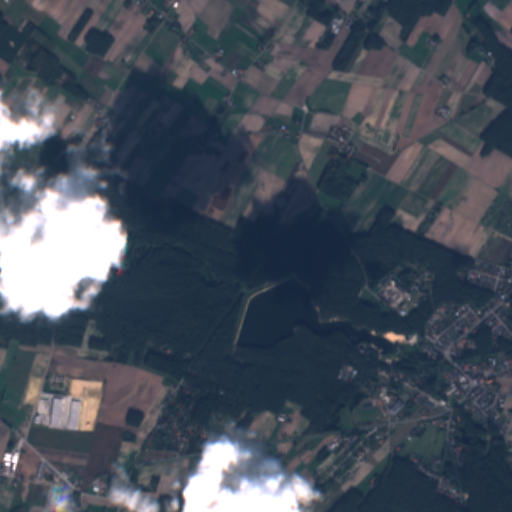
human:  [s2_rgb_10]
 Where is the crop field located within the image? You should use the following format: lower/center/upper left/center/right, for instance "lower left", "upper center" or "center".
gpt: The crop field is located in the upper left of the image.
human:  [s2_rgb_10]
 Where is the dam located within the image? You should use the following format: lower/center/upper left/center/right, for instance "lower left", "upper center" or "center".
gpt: The dam is located in the lower center of the image.
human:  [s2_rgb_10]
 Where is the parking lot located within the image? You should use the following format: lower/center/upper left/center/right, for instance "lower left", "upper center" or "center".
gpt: The parking lot is located in the lower right of the image.
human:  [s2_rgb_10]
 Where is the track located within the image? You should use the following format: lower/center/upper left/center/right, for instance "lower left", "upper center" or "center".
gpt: The track is located in the lower right of the image.
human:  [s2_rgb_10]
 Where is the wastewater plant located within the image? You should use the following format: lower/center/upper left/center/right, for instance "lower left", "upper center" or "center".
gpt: The wastewater plant is located in the lower left of the image.
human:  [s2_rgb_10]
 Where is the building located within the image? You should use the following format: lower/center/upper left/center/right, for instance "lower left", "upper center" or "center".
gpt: There is no building in the image.